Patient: sex M, age 61
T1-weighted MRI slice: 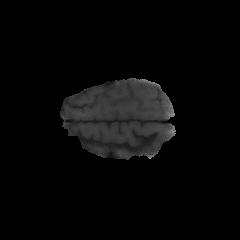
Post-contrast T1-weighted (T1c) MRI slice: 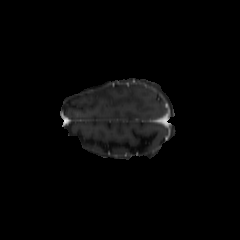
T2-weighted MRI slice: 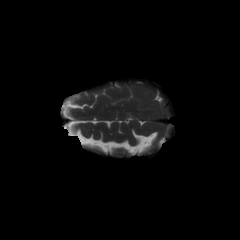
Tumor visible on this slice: no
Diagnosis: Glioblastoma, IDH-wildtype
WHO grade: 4